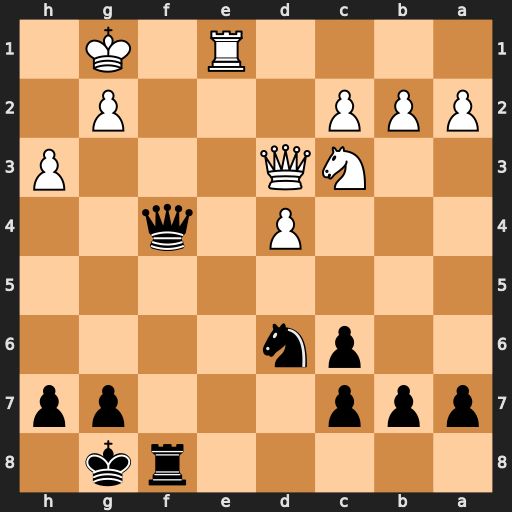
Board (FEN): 5rk1/ppp3pp/2pn4/8/3P1q2/2NQ3P/PPP3P1/4R1K1
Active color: b
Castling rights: -
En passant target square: -
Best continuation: Qf2+ Kh2 Qxe1